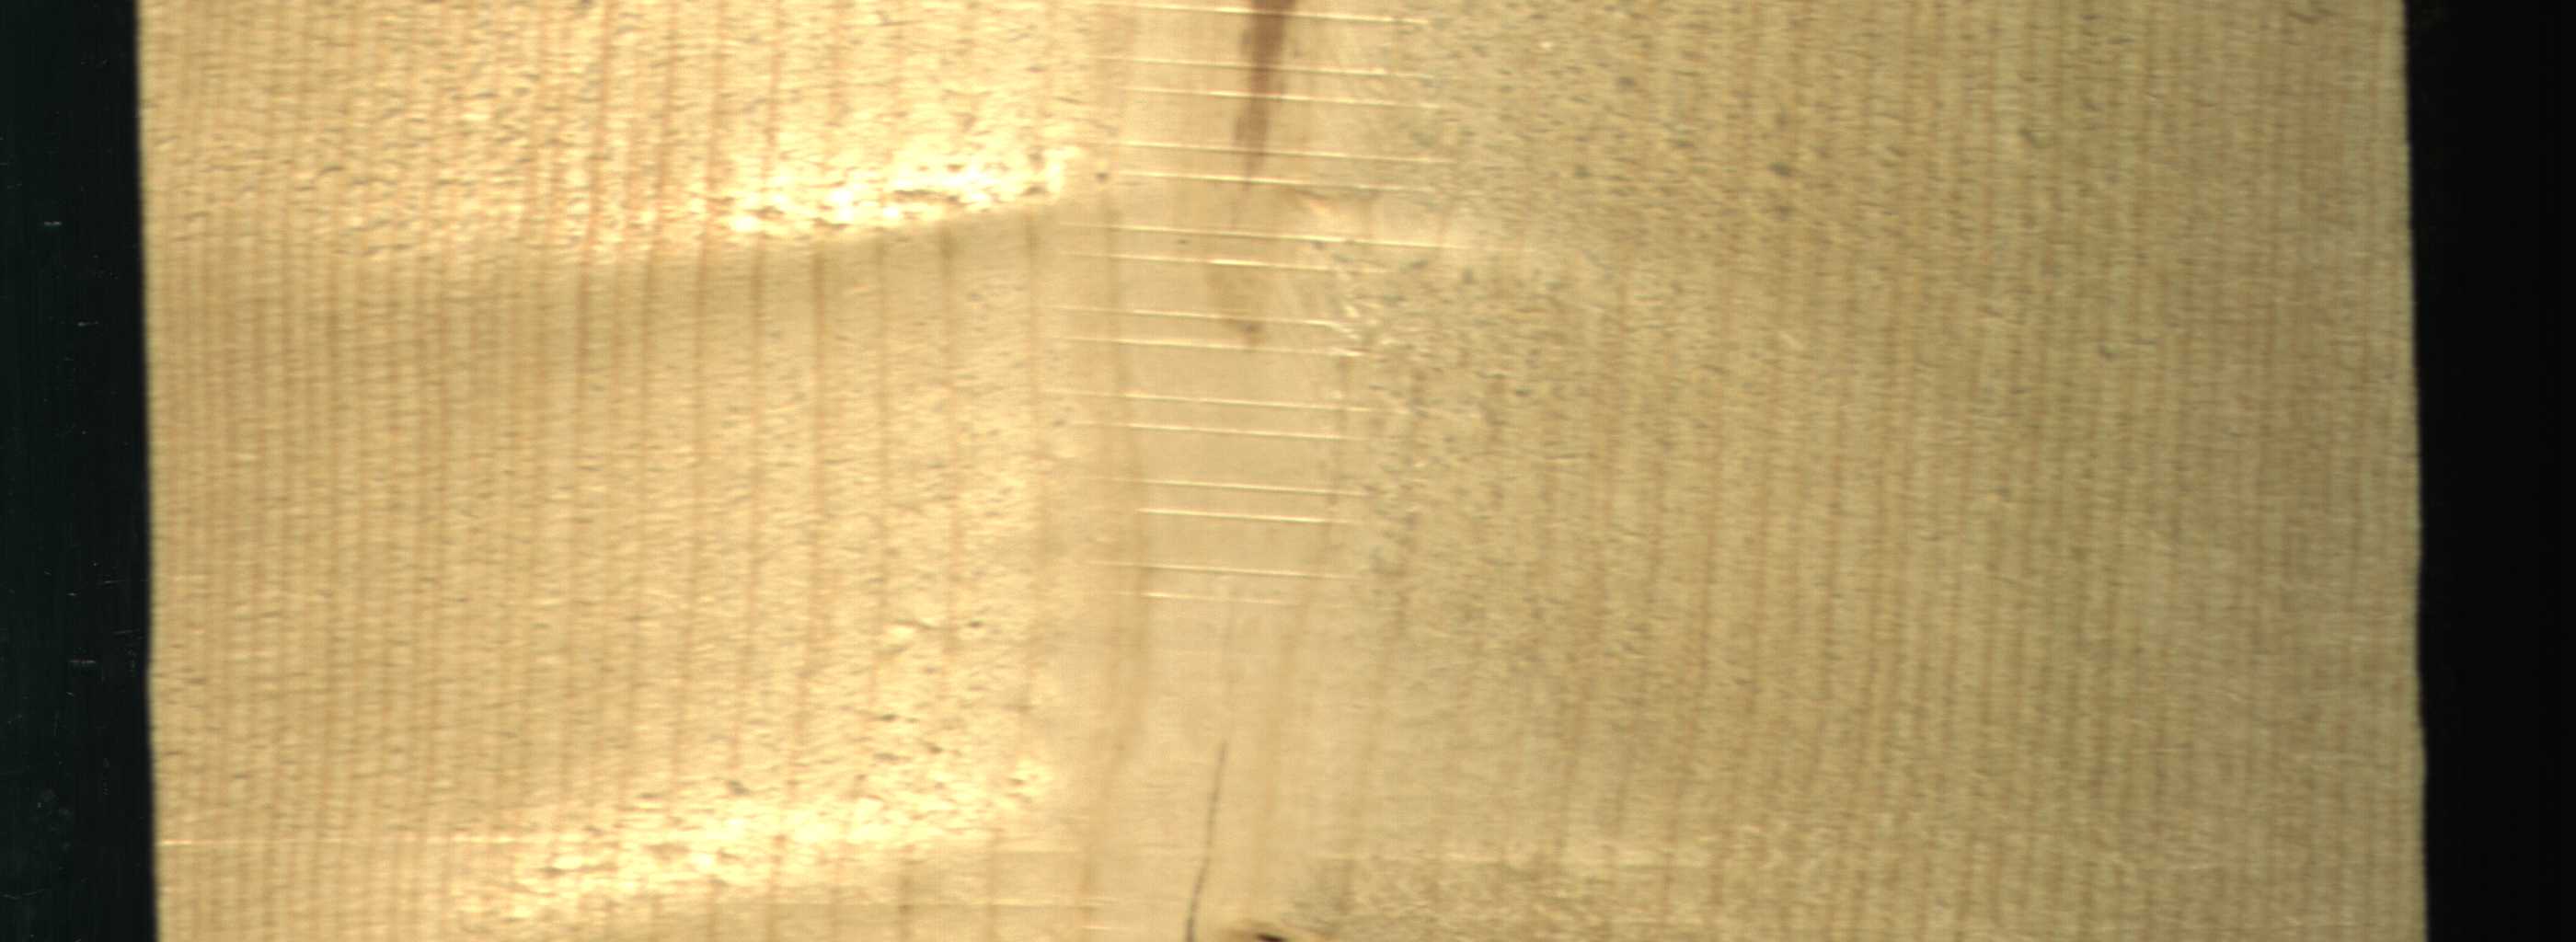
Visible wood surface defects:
Marrow